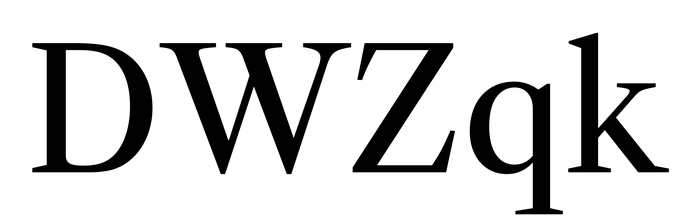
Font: LibreCaslonText_Regular